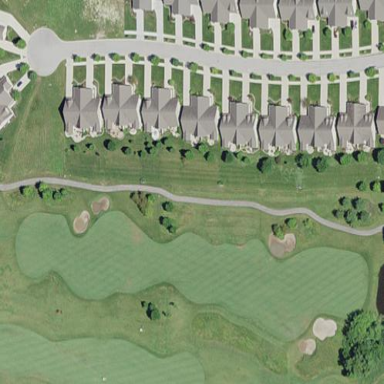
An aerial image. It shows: Rough grassy area used for golf.